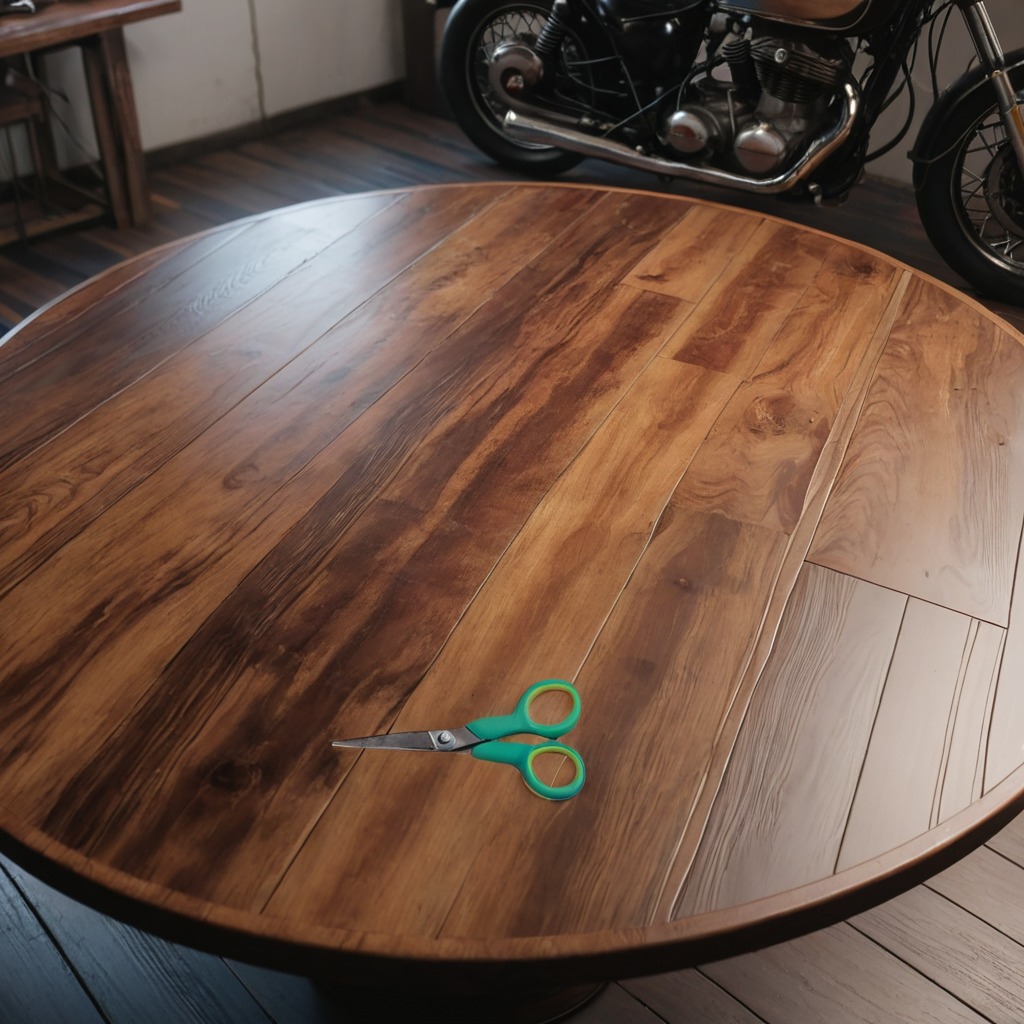
A scissor is lying on the oil-spilled wooden table in a vintage motorcycle garage.